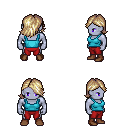
a pixel art fantasy rpg character, male body template, dark elf, purple skin, teal pirate shirt, red pants, white blonde swoop hairstyle, brown shoes, four views (front, back, left, right), 2x2 character sprite sheet, small pixel art, hard edges, no anti-aliasing